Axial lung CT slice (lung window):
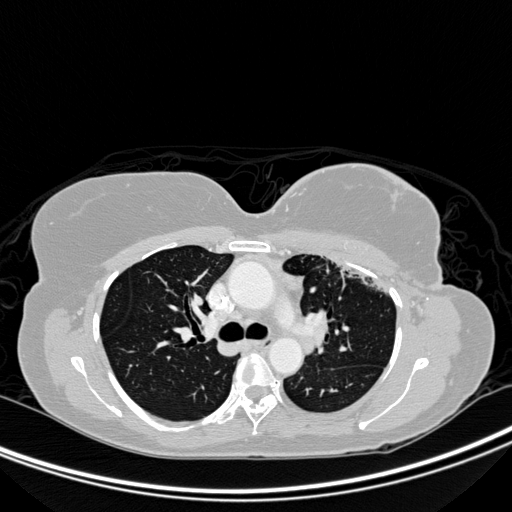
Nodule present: no